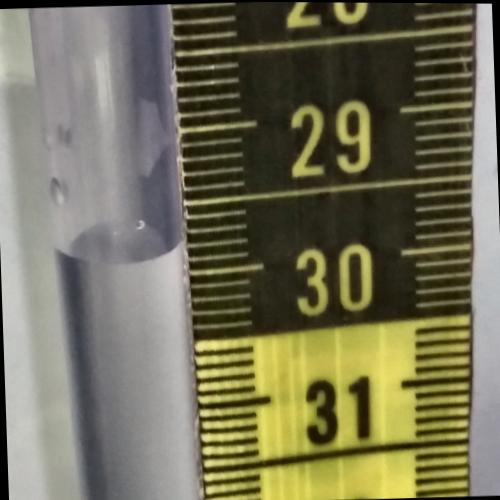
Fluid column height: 29.8 cm